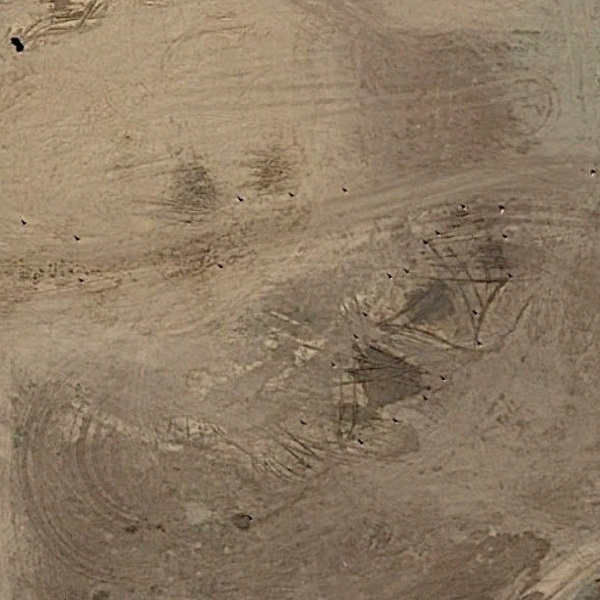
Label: BareLand